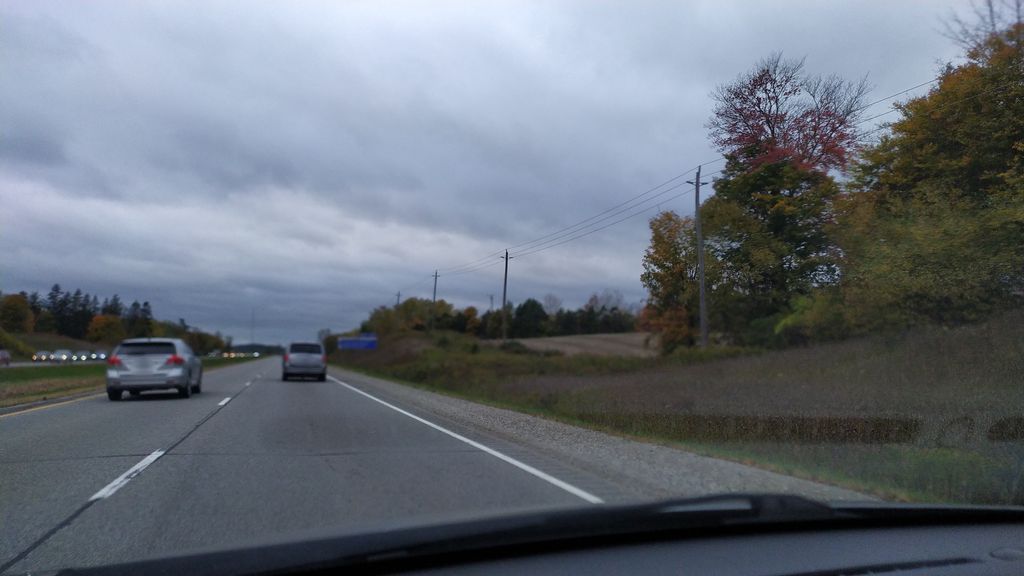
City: kitchener-waterloo